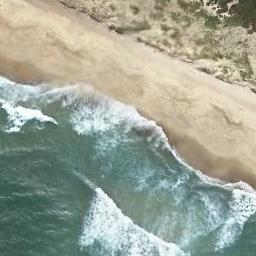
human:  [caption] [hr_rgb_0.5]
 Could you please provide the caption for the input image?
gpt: There are some people on the beach .

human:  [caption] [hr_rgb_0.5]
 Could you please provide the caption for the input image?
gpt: Huge waves of green seawater beat against the beach with sparse green plants .

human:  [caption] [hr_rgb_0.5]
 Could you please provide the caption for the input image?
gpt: The beach with khaki sand and some green plants on the beach .

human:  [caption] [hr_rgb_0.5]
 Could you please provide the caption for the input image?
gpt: Light blue water, White waves and light yellow sand .

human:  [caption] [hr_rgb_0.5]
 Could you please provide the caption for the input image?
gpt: Many green plants are on the beach .